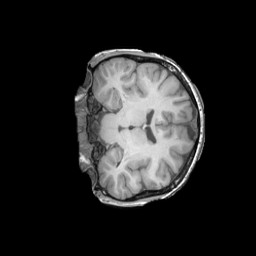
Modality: T1w
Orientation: coronal
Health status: ill
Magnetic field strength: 3 T